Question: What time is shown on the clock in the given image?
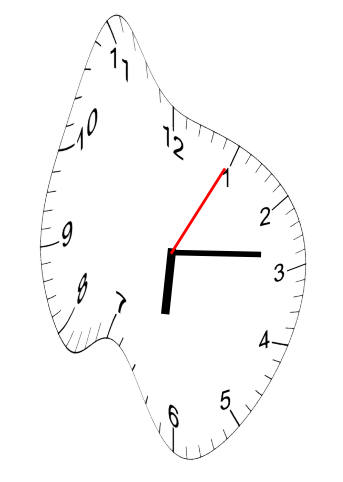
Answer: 06:14:05